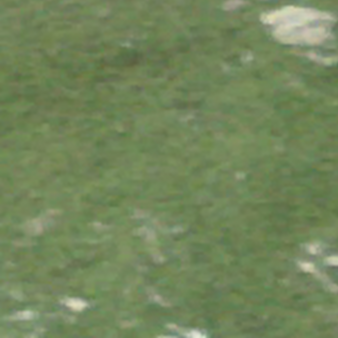
Label: other